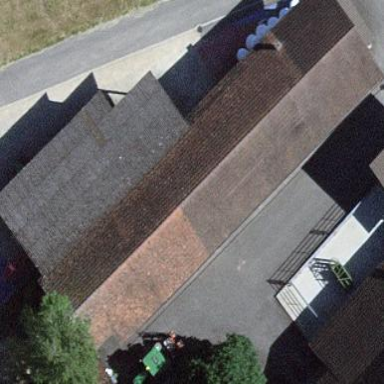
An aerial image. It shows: Barn.